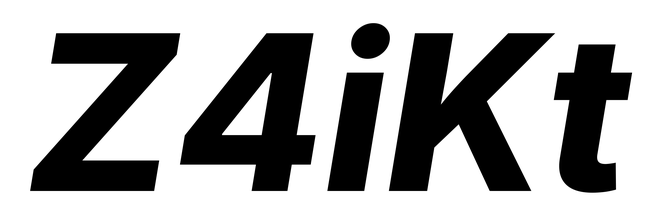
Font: Inter-Italic_ExtraBold_Italic